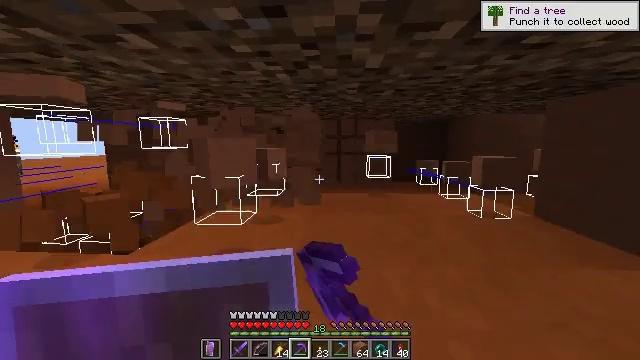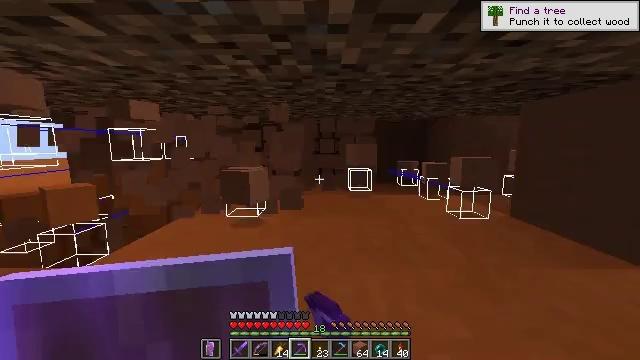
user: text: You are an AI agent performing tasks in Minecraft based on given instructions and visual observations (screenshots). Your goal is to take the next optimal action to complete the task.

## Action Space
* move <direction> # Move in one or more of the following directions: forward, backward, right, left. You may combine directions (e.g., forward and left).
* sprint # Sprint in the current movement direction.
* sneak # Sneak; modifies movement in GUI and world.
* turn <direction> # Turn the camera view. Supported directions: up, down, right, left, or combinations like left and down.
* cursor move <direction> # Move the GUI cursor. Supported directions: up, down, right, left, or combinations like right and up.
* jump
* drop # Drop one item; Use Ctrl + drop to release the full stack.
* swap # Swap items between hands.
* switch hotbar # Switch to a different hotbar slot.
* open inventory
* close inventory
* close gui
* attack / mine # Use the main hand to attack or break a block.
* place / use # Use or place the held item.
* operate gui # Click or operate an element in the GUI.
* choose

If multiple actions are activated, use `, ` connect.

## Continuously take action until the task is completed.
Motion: motion action
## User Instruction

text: Gather orange terracotta blocks.
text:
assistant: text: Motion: move forward and move right, turn right, attack / mine
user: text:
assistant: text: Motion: attack / mine